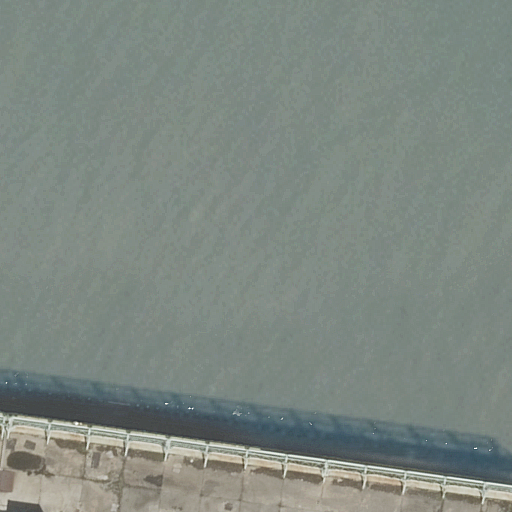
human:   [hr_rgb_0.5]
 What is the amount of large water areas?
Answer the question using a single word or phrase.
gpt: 1

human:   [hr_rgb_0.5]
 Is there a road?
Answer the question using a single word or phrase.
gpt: no

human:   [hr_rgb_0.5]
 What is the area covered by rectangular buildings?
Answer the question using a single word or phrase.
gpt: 2615m2

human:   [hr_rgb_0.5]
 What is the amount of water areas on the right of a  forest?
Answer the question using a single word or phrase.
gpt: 0

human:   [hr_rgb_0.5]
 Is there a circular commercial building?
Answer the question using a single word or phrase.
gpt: no

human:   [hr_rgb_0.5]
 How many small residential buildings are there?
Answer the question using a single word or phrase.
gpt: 0

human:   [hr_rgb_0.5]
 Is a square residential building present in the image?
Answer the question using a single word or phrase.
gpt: no

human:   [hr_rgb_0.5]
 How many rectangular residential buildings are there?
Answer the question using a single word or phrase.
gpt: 1

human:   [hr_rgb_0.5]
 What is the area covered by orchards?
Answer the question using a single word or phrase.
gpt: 0m2

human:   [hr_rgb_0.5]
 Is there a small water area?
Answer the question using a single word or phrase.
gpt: no

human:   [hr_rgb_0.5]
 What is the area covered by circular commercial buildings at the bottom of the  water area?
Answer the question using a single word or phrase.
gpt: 0m2

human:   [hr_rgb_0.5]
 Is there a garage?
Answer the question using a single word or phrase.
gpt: no

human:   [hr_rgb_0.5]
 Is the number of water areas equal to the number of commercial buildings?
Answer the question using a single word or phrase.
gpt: no

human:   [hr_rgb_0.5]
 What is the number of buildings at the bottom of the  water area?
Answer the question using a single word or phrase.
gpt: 1

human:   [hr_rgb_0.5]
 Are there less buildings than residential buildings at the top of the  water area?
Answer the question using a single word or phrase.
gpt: no

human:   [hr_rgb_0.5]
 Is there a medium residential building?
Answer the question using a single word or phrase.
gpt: no

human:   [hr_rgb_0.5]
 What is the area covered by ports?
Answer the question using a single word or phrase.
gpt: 0m2

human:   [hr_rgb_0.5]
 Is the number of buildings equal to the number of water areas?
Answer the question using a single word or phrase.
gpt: yes

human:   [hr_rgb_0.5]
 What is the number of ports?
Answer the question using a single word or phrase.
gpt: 0

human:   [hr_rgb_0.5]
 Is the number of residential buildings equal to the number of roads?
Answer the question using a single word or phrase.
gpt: no

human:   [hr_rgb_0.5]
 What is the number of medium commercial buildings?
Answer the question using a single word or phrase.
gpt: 0

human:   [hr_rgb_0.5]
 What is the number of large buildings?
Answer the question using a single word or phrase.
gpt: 1

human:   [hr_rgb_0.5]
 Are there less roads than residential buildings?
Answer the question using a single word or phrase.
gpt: yes

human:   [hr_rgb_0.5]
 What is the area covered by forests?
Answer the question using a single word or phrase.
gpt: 0m2

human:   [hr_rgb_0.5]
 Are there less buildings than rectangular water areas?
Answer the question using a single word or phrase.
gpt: no

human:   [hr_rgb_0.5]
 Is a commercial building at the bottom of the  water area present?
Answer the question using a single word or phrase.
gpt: no

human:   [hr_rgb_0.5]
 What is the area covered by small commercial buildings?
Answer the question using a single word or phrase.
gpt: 0m2

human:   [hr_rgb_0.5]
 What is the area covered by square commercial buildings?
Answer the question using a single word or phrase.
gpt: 0m2

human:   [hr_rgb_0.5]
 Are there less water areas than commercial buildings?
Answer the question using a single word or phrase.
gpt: no

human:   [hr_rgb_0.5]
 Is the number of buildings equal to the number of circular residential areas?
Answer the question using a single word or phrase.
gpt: no

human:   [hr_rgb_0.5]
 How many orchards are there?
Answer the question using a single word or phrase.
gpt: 0

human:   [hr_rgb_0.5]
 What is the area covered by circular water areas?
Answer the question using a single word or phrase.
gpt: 0m2

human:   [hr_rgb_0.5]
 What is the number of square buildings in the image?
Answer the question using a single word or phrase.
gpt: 0

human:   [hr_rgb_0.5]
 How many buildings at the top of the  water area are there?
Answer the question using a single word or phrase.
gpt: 0

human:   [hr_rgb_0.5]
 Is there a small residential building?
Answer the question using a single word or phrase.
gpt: no

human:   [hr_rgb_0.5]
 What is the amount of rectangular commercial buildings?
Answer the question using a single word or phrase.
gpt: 0